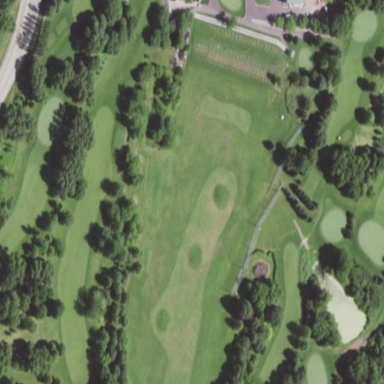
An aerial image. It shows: Golf course.